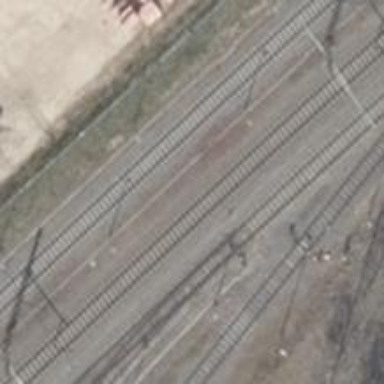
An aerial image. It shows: Railway switch with the turnout side on the left.